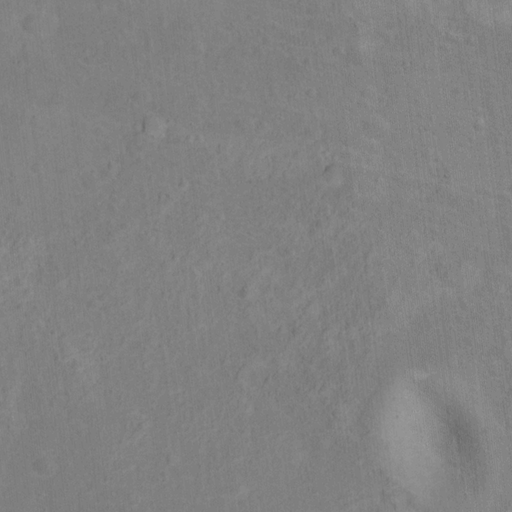
Classes present: Background, Cone